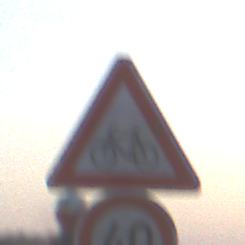
Verkehrszeichen: RadverkehrRechts
Zusatzzeichen unten: Geschwindigkeit40
Umgebung: Outdoor, Suburban
Tageszeit: SunriseSunset
Wetter: Clear
Licht: Natural
Jahreszeit: NotSpecified
Kontrast: LowContrast